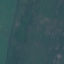
Land use / land cover class: AnnualCrop